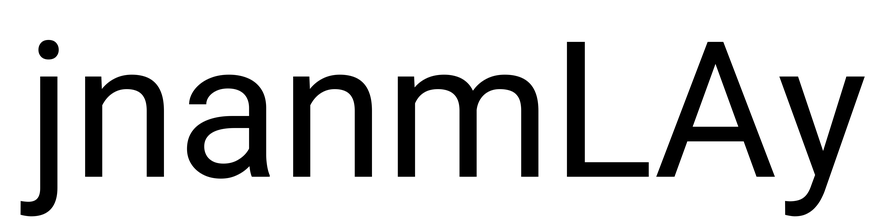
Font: Roboto_Regular